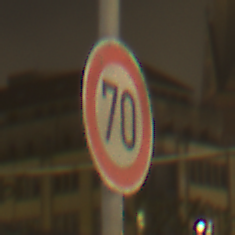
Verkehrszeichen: Geschwindigkeit70
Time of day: Night
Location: Outdoor (Urban)
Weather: Overcast
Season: NotSpecified
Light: Artificial